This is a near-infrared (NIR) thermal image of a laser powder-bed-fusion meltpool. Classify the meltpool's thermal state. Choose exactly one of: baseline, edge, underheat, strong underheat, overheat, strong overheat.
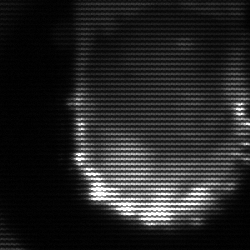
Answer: baseline